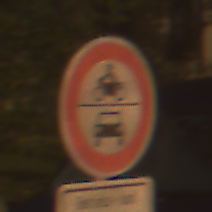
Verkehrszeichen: VerbotKraftfahrzeuge
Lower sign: BesondereFahrzeugeUndTransportgueter9
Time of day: Night
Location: Outdoor (Urban)
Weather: Clear
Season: NotSpecified
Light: Artificial